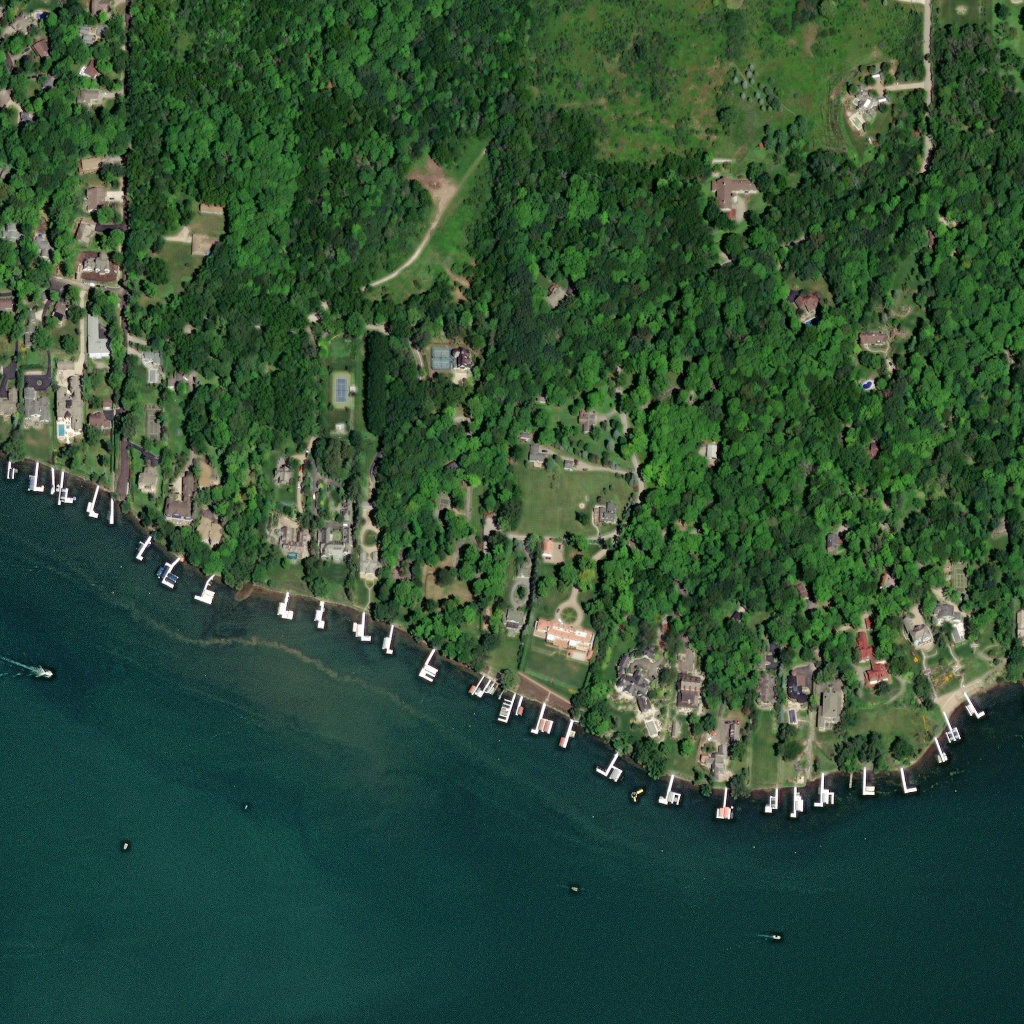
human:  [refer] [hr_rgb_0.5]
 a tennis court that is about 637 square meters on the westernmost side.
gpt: <box>[[14, 39, 16, 43, 0]]</box>